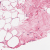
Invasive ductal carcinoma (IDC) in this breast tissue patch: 0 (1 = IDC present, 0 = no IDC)